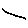
Label: line